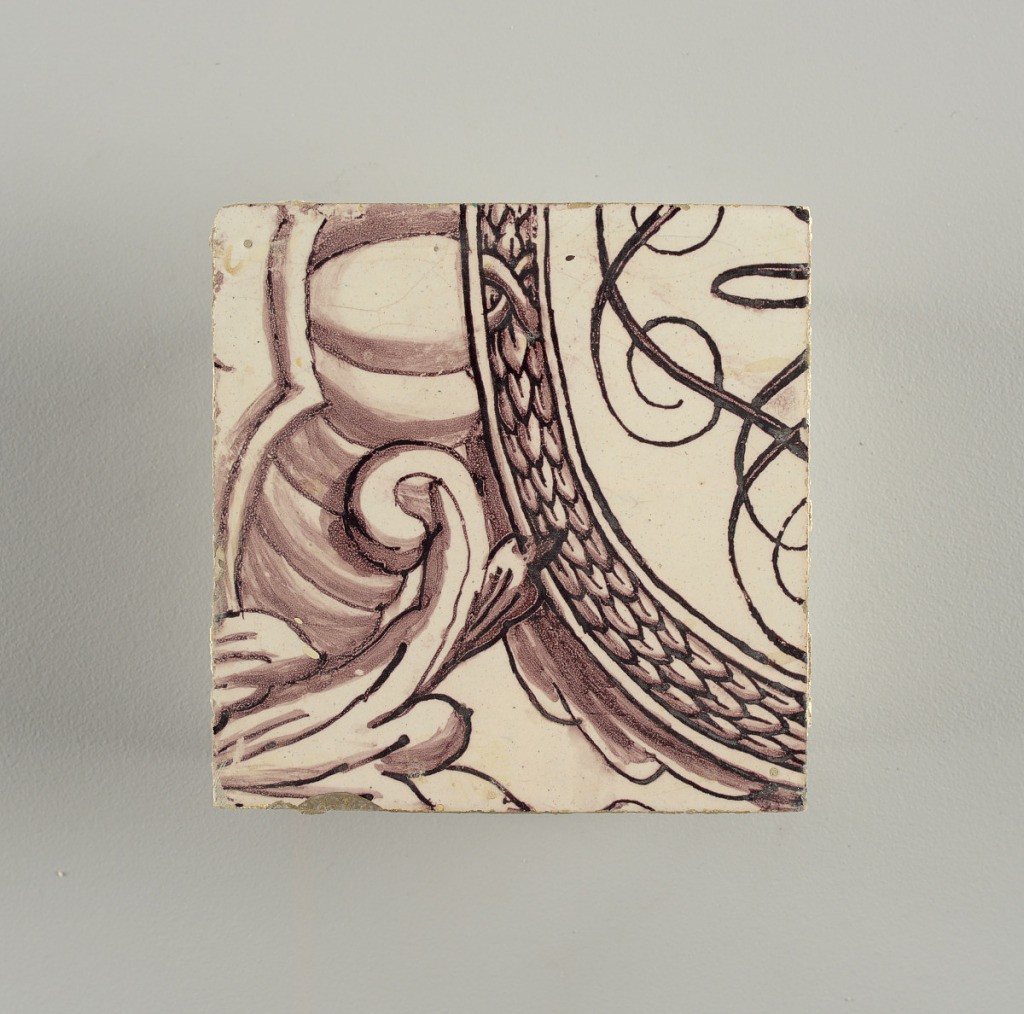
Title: Panel
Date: ca. 1725
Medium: Tin-glazed earthenware, underglaze manganese decoration
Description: Tile from upright rectangular panel of tiles; dark purple (manganese) on white ground showing arched framework; oval cartouche bearing double monogram (probably Lubert Adolf Torck), supported by pair of nude amors; pair of small amors holding crown above, borne by pair of female terms; surrounded by leafscrolls and foliations, with pair of flower-filled urns; top center, lunetted amor's head pendented with rosetted lattice cartouche.

To be used in Rozendaal Castel. Intended to be viewed inset into a wall- indicated by the inclusion of a trompe-l'oeil marbleized edge that surrounds three sides of the panel.